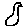
Label: bird